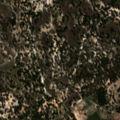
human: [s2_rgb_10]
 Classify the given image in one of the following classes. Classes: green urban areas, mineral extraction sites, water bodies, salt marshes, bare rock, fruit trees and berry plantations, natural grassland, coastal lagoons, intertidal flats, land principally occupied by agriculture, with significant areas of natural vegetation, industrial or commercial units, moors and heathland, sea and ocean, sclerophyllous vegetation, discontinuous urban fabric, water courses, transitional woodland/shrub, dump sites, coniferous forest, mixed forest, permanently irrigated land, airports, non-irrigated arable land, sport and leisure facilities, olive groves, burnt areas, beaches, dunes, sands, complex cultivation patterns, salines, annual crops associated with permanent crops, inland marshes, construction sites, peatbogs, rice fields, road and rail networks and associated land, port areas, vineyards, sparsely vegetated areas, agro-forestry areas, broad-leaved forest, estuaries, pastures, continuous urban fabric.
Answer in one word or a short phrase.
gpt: permanently irrigated land, complex cultivation patterns, agro-forestry areas, mixed forest